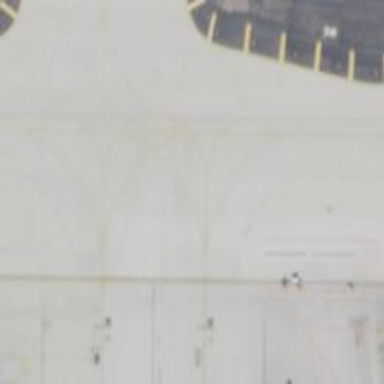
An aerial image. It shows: View of taxiway at the airport.